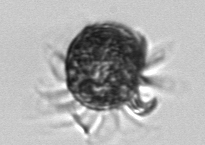
Label: Pelagostrobilidium